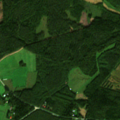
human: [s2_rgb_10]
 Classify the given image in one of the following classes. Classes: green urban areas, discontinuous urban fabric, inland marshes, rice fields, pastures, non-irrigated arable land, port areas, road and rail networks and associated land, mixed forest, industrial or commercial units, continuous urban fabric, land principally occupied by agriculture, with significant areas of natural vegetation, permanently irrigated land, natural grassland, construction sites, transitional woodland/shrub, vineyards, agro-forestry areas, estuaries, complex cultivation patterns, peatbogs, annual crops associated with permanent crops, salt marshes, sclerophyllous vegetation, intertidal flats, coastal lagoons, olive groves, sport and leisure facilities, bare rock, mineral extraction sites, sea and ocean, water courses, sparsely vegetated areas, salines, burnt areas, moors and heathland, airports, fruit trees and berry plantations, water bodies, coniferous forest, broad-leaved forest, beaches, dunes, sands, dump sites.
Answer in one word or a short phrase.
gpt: non-irrigated arable land, coniferous forest, mixed forest, transitional woodland/shrub